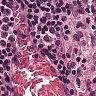
Metastatic tissue present: no